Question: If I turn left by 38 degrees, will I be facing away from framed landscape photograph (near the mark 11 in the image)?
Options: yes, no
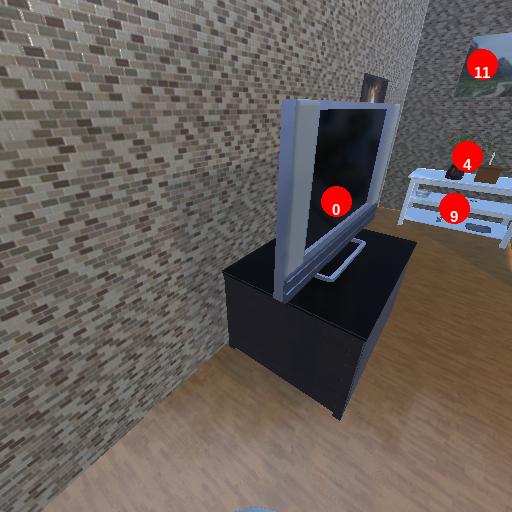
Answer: yes